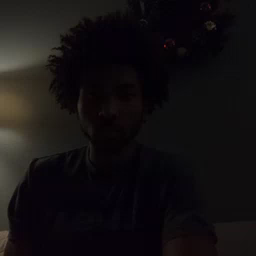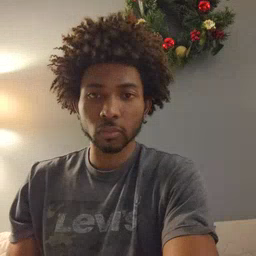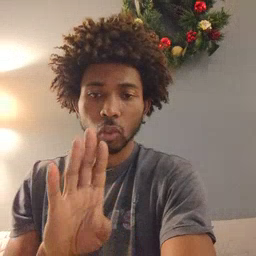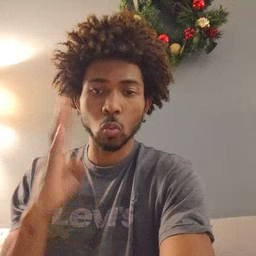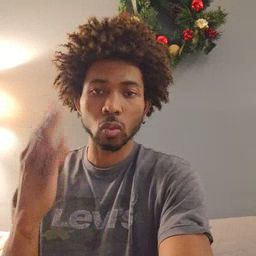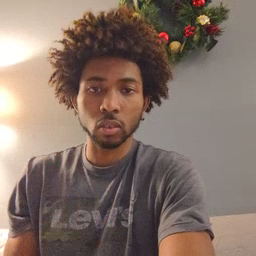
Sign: open